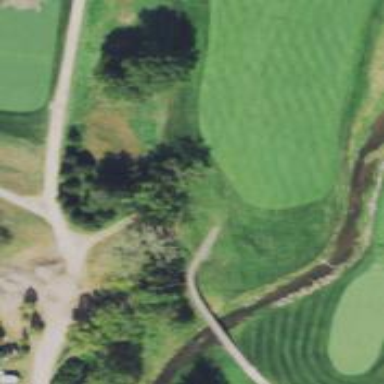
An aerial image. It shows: Footway that doubles as golf path.